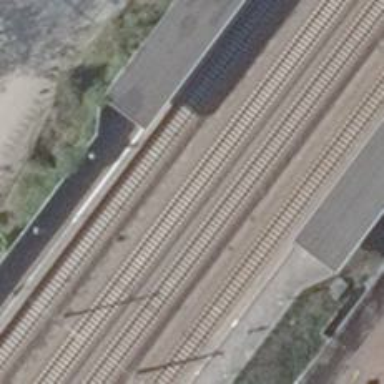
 also serving as public transport station."